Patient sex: F
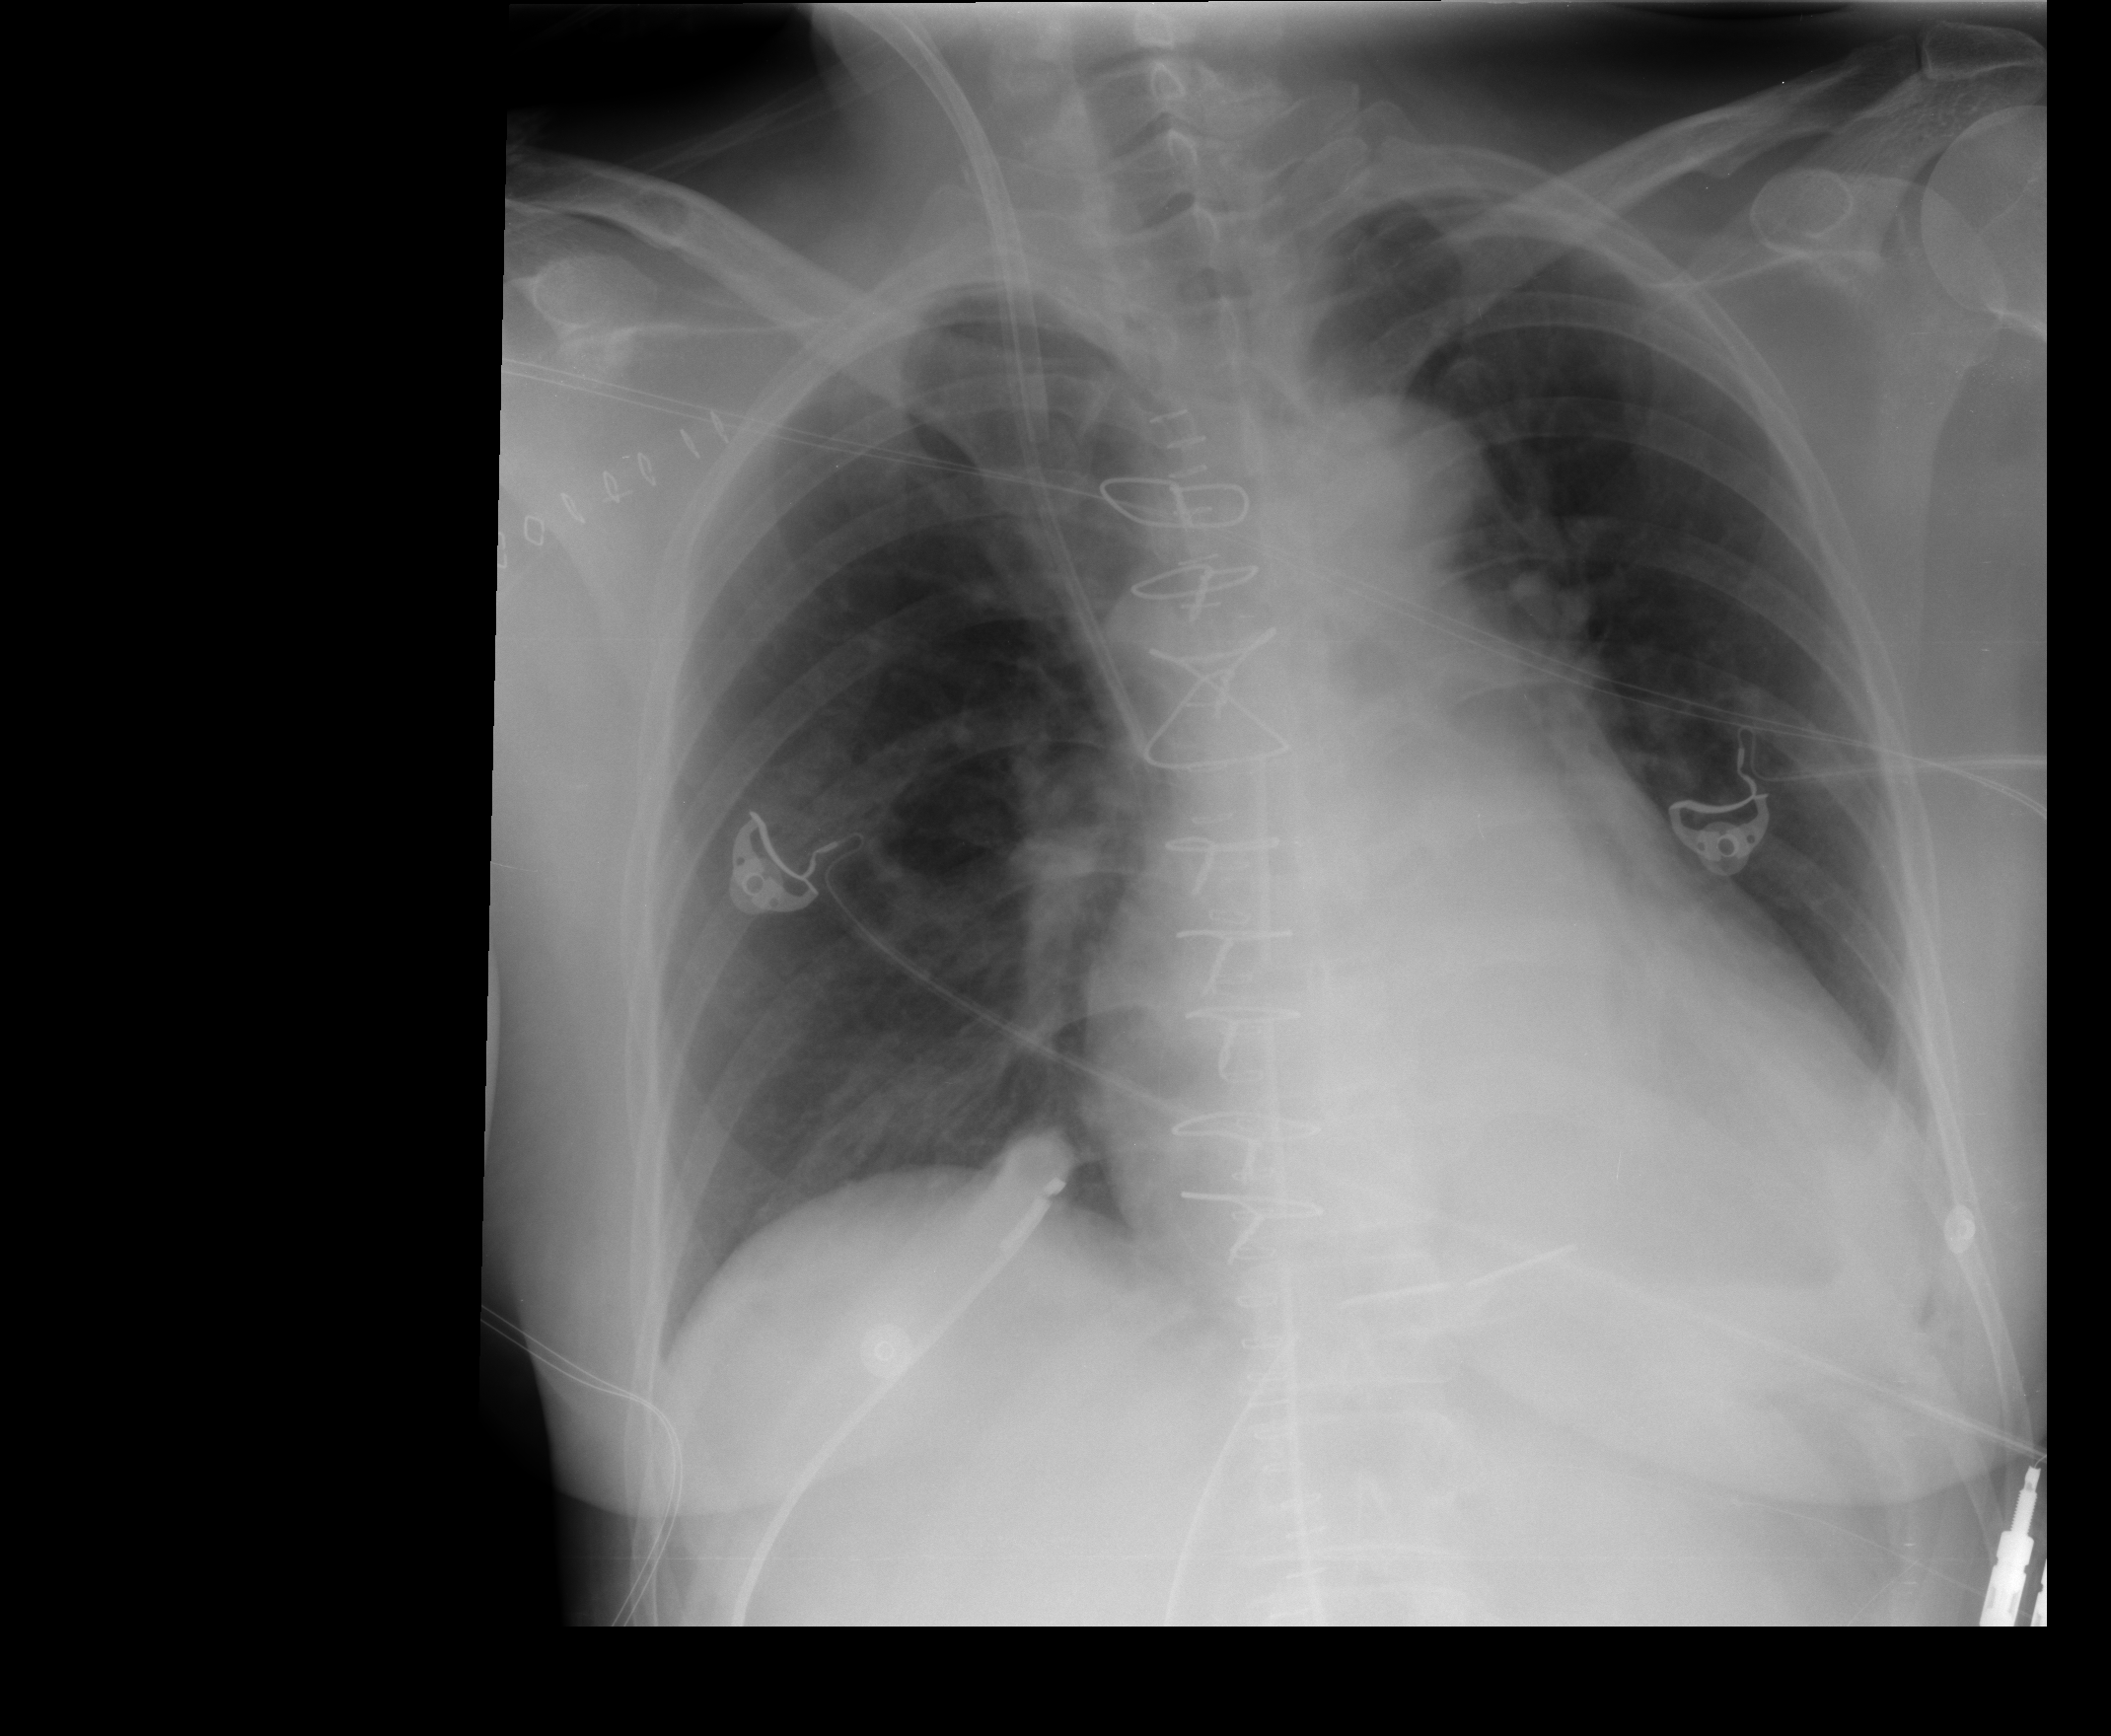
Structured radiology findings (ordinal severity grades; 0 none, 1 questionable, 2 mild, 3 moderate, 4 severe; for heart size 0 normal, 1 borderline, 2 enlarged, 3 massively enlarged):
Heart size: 2
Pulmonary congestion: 0
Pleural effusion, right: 1
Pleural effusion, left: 2
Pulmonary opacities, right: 0
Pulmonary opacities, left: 0
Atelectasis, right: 2
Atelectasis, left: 2